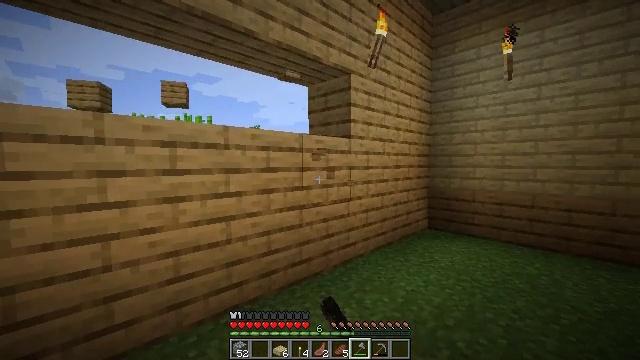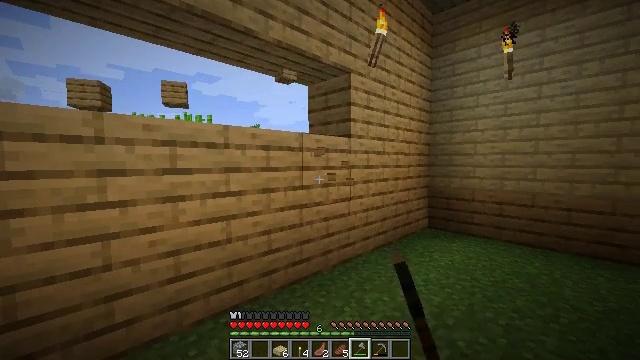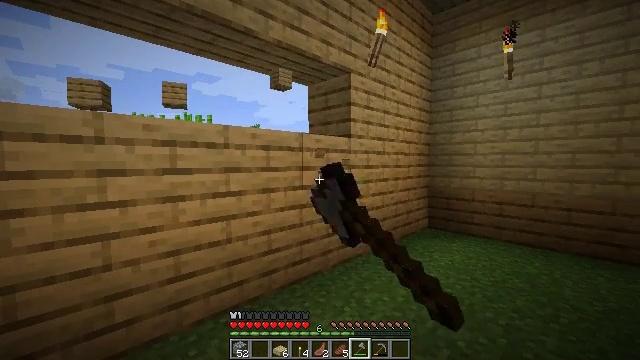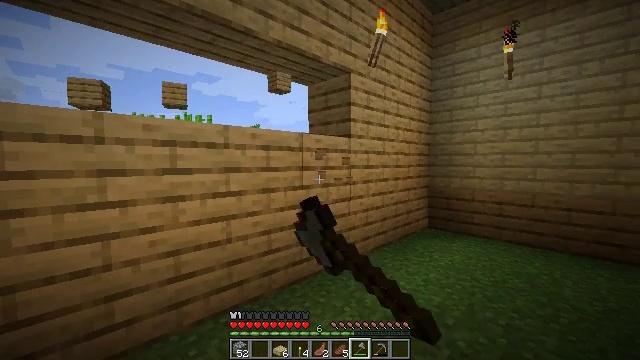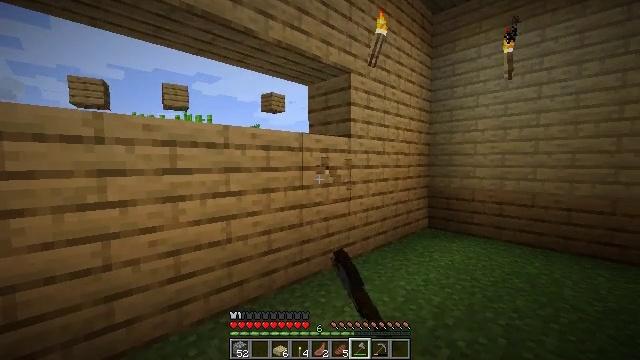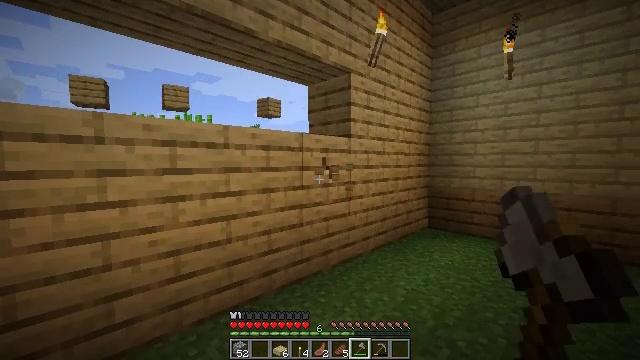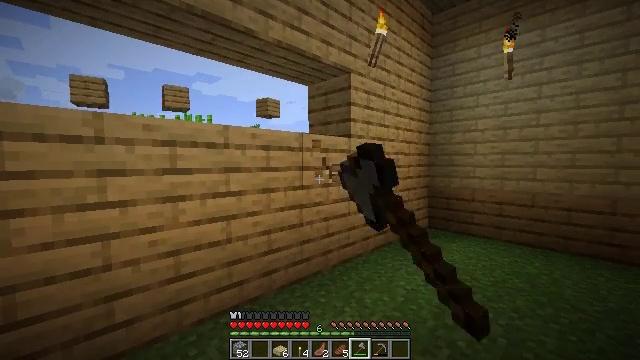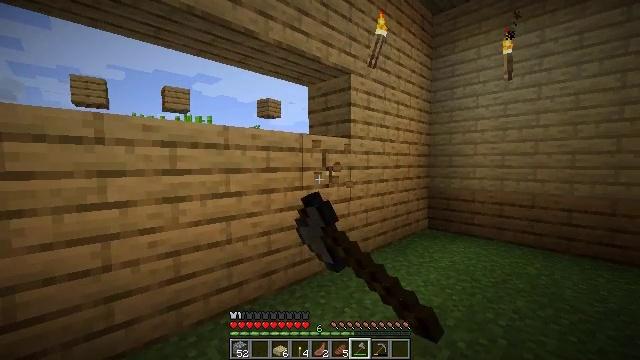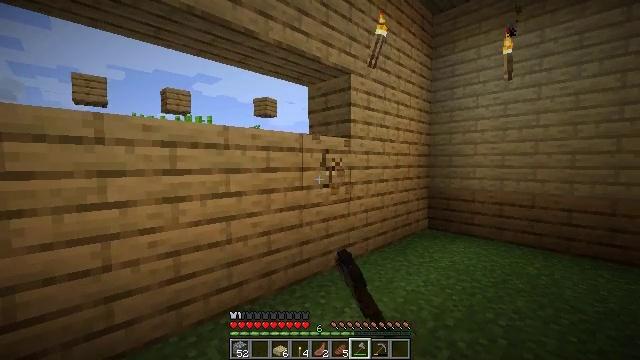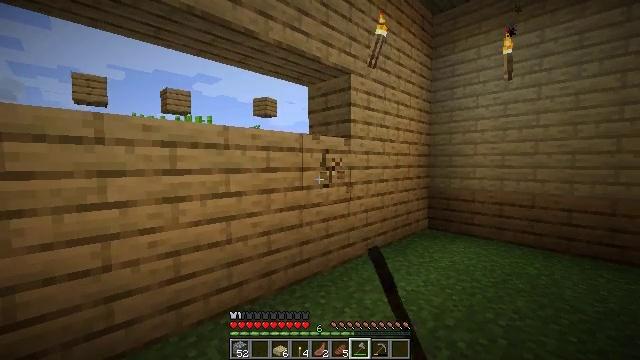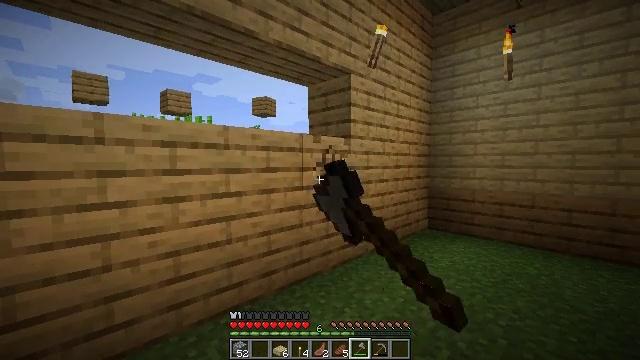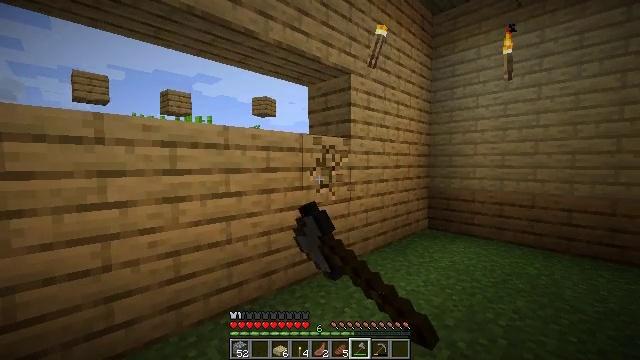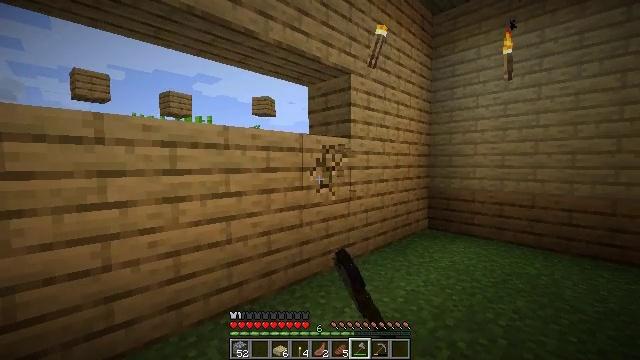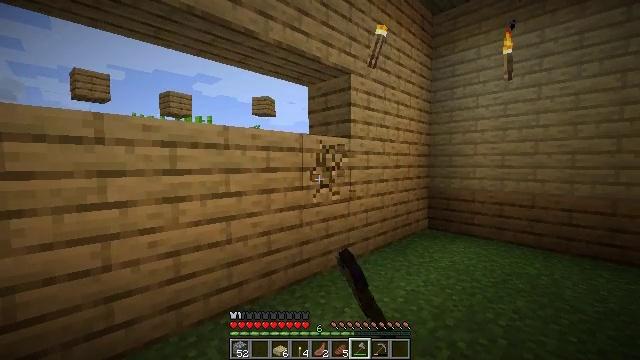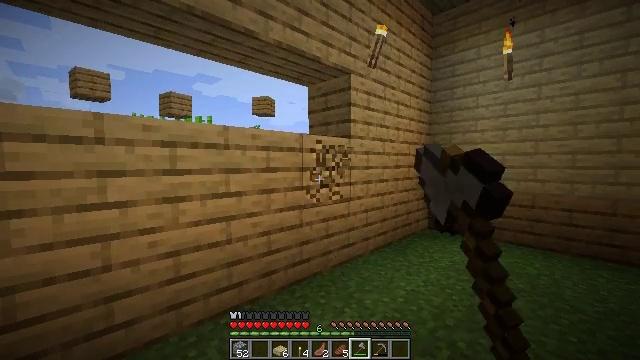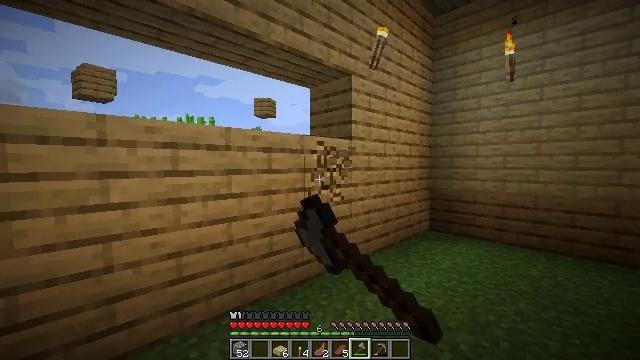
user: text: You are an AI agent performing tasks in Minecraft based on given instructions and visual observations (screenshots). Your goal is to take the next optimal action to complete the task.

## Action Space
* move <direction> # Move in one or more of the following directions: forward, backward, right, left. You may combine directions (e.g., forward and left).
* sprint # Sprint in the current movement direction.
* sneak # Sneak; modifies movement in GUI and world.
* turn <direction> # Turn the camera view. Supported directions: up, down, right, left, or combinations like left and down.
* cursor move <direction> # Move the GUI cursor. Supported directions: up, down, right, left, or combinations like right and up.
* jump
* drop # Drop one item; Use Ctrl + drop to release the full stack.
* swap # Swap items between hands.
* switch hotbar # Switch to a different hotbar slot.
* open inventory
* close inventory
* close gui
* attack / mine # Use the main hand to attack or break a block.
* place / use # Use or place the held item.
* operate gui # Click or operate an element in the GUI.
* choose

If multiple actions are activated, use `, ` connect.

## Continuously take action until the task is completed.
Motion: motion action
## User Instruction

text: Collect the oak planks from the structure.
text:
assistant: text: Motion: attack / mine
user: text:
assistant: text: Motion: attack / mine
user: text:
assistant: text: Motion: attack / mine
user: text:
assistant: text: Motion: attack / mine
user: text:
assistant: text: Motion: attack / mine
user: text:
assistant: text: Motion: attack / mine
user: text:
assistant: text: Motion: attack / mine
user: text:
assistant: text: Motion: attack / mine
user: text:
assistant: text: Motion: attack / mine
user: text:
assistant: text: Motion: attack / mine
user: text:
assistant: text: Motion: attack / mine
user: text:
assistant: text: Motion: attack / mine
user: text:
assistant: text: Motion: attack / mine
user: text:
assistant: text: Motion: attack / mine
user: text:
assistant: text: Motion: attack / mine
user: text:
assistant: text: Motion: attack / mine
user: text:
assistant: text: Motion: attack / mine
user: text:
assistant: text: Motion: turn left, attack / mine
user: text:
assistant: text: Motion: turn left, attack / mine
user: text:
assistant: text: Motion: turn left, attack / mine
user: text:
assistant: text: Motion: turn left, attack / mine
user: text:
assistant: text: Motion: turn left, attack / mine
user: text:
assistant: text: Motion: turn left, attack / mine
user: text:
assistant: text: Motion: turn left, attack / mine
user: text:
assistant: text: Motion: attack / mine
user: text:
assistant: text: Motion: attack / mine
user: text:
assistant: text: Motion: attack / mine
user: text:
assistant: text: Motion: attack / mine
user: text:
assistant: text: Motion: attack / mine
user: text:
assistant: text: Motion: attack / mine